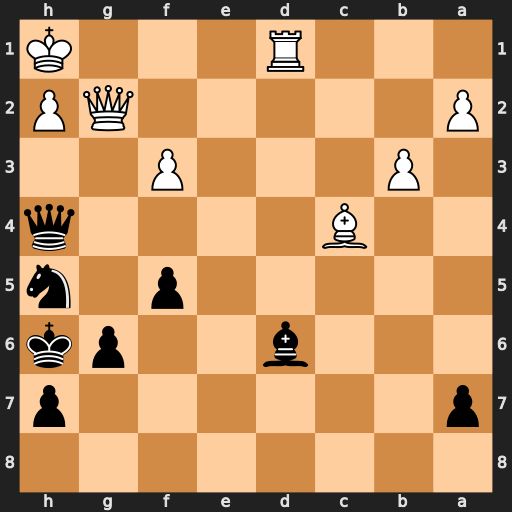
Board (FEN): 8/p6p/3b2pk/5p1n/2B4q/1P3P2/P5QP/3R3K
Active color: b
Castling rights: -
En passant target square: -
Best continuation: Ng3+ Qxg3 Bxg3